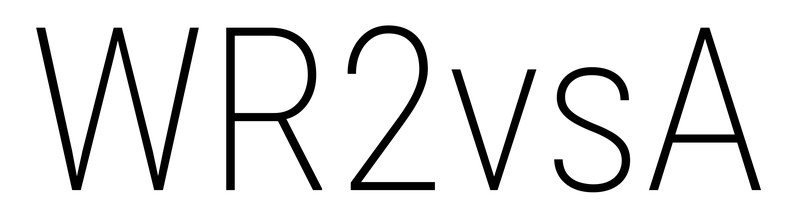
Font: Roboto_Condensed_ExtraLight